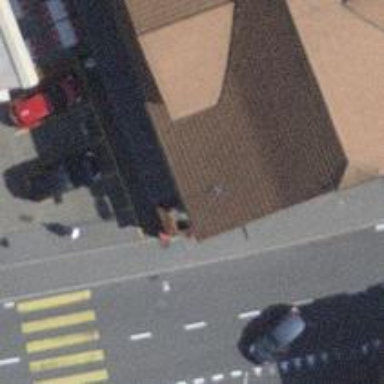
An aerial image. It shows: Pub.